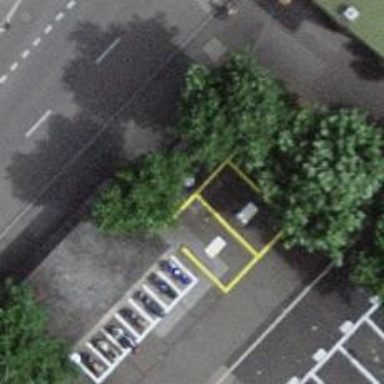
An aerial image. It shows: Charging station.